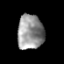
Tissue: prostate
Cell type: Epithelial cells
Senescence score: 0.3255
Nuclear area (px): 891
Mean DAPI intensity: 149.053